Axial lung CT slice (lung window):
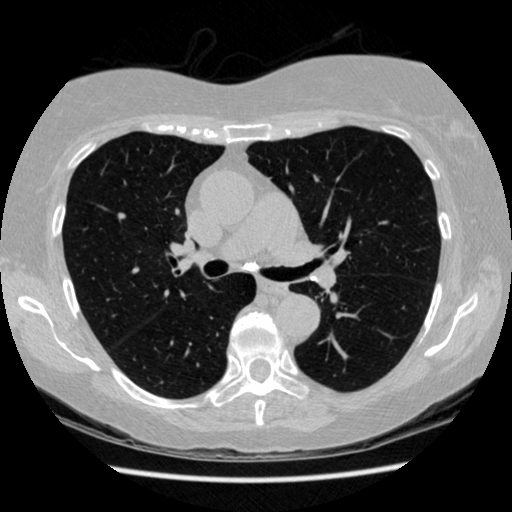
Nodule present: no